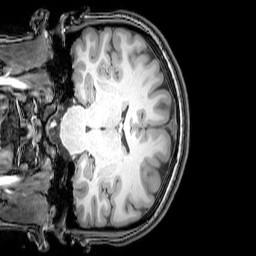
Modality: T1w
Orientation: coronal
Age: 22
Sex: female
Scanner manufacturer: philips
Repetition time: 0.008196 s
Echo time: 0.00378 s